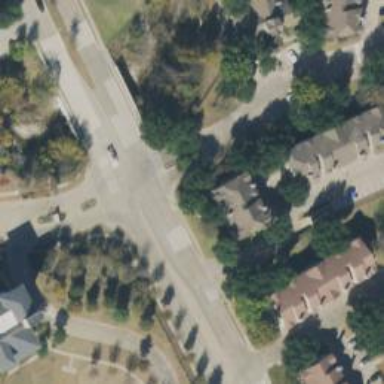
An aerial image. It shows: Secondary link road leading to driveway.